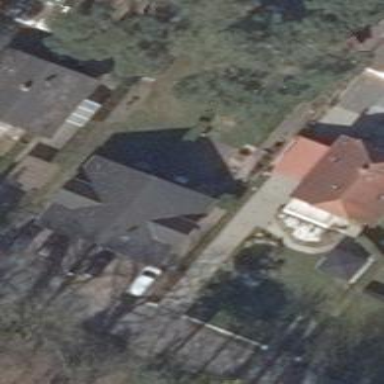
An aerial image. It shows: Simple and straightforward house.